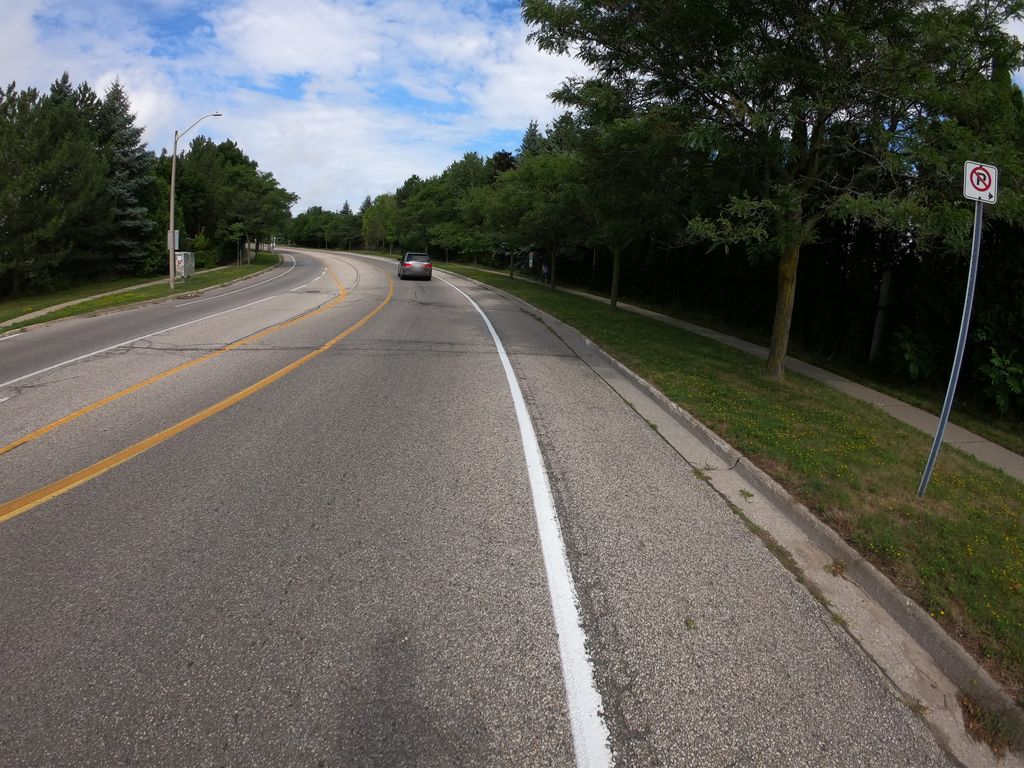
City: kitchener-waterloo